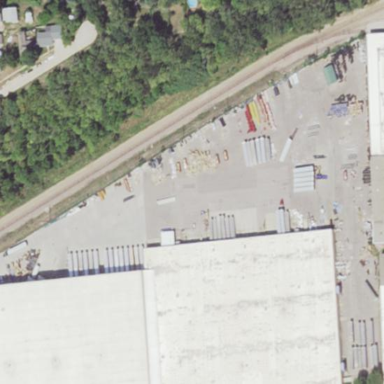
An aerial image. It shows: Industrial area.